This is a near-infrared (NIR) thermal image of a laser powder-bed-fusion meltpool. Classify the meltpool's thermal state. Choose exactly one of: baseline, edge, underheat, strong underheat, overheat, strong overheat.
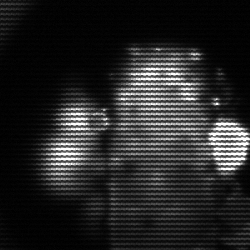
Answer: strong underheat